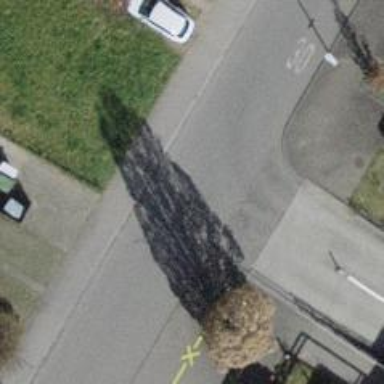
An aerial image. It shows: Unmarked crossing on the road.